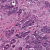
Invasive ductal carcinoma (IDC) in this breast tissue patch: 1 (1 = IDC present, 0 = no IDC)